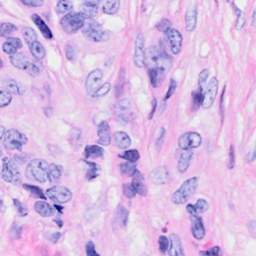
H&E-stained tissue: Breast